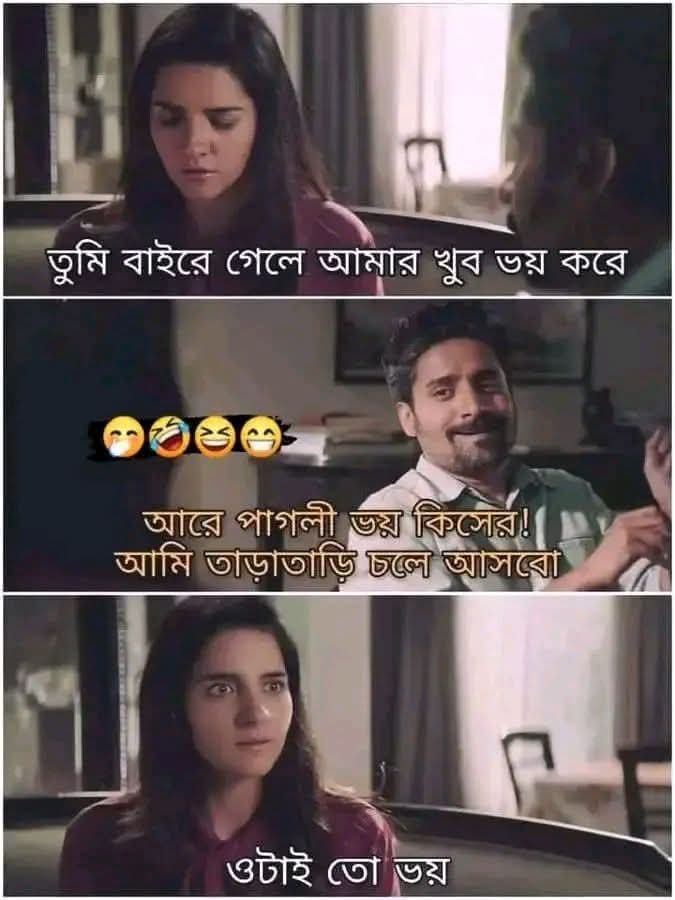
Text: তুমি বাইরে গেলে আমার খুব ভয় করে
আরে পাগলী ভয় কিসের! আমি তাড়াতাড়ি চলে আসবো
ওটাই তো ভয়
Label: Non Hate